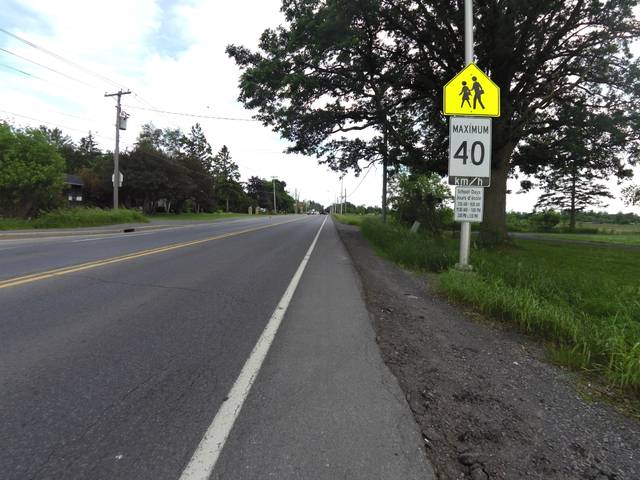
Region: Canada
Coordinates: 45.265, -75.744